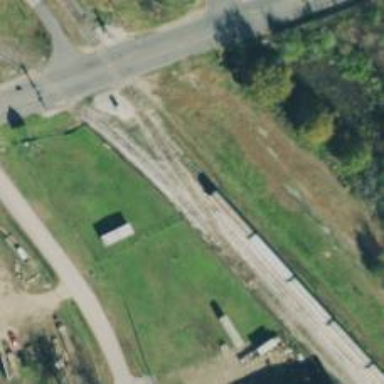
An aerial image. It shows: Railway yard.